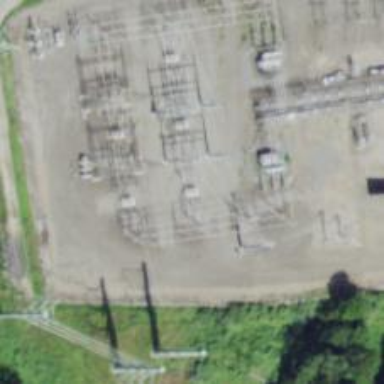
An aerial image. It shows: Switch for power supply.